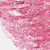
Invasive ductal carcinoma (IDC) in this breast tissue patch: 0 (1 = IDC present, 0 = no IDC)